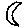
Label: moon